Field crop: maize
Growth stage: 2
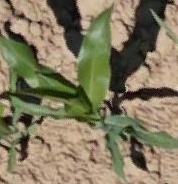
Species: maize